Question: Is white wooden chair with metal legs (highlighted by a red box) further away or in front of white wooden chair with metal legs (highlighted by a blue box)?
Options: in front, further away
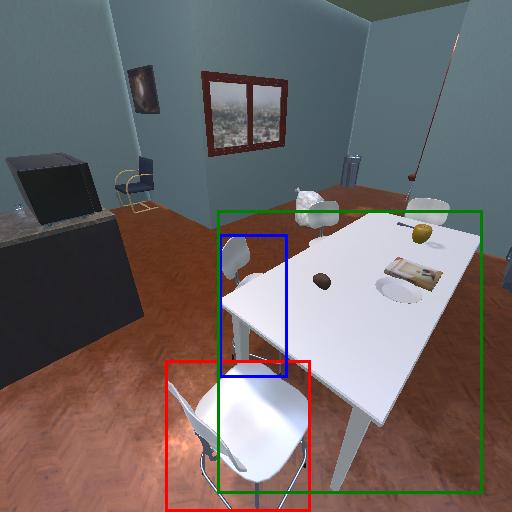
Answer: in front